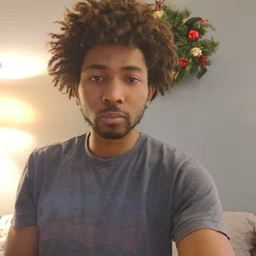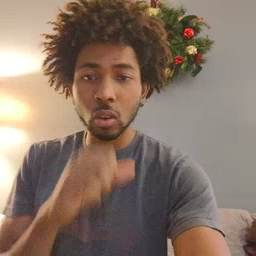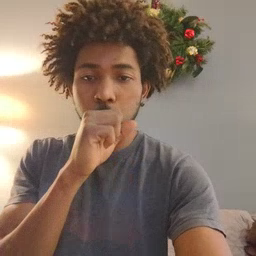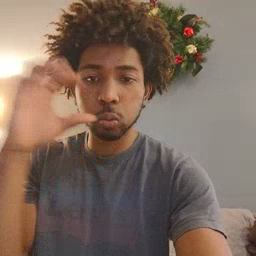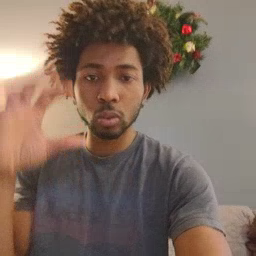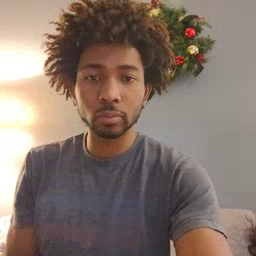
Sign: balloon